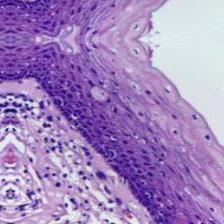
Diagnosis: Normal